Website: ulta-beauty
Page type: billing-address
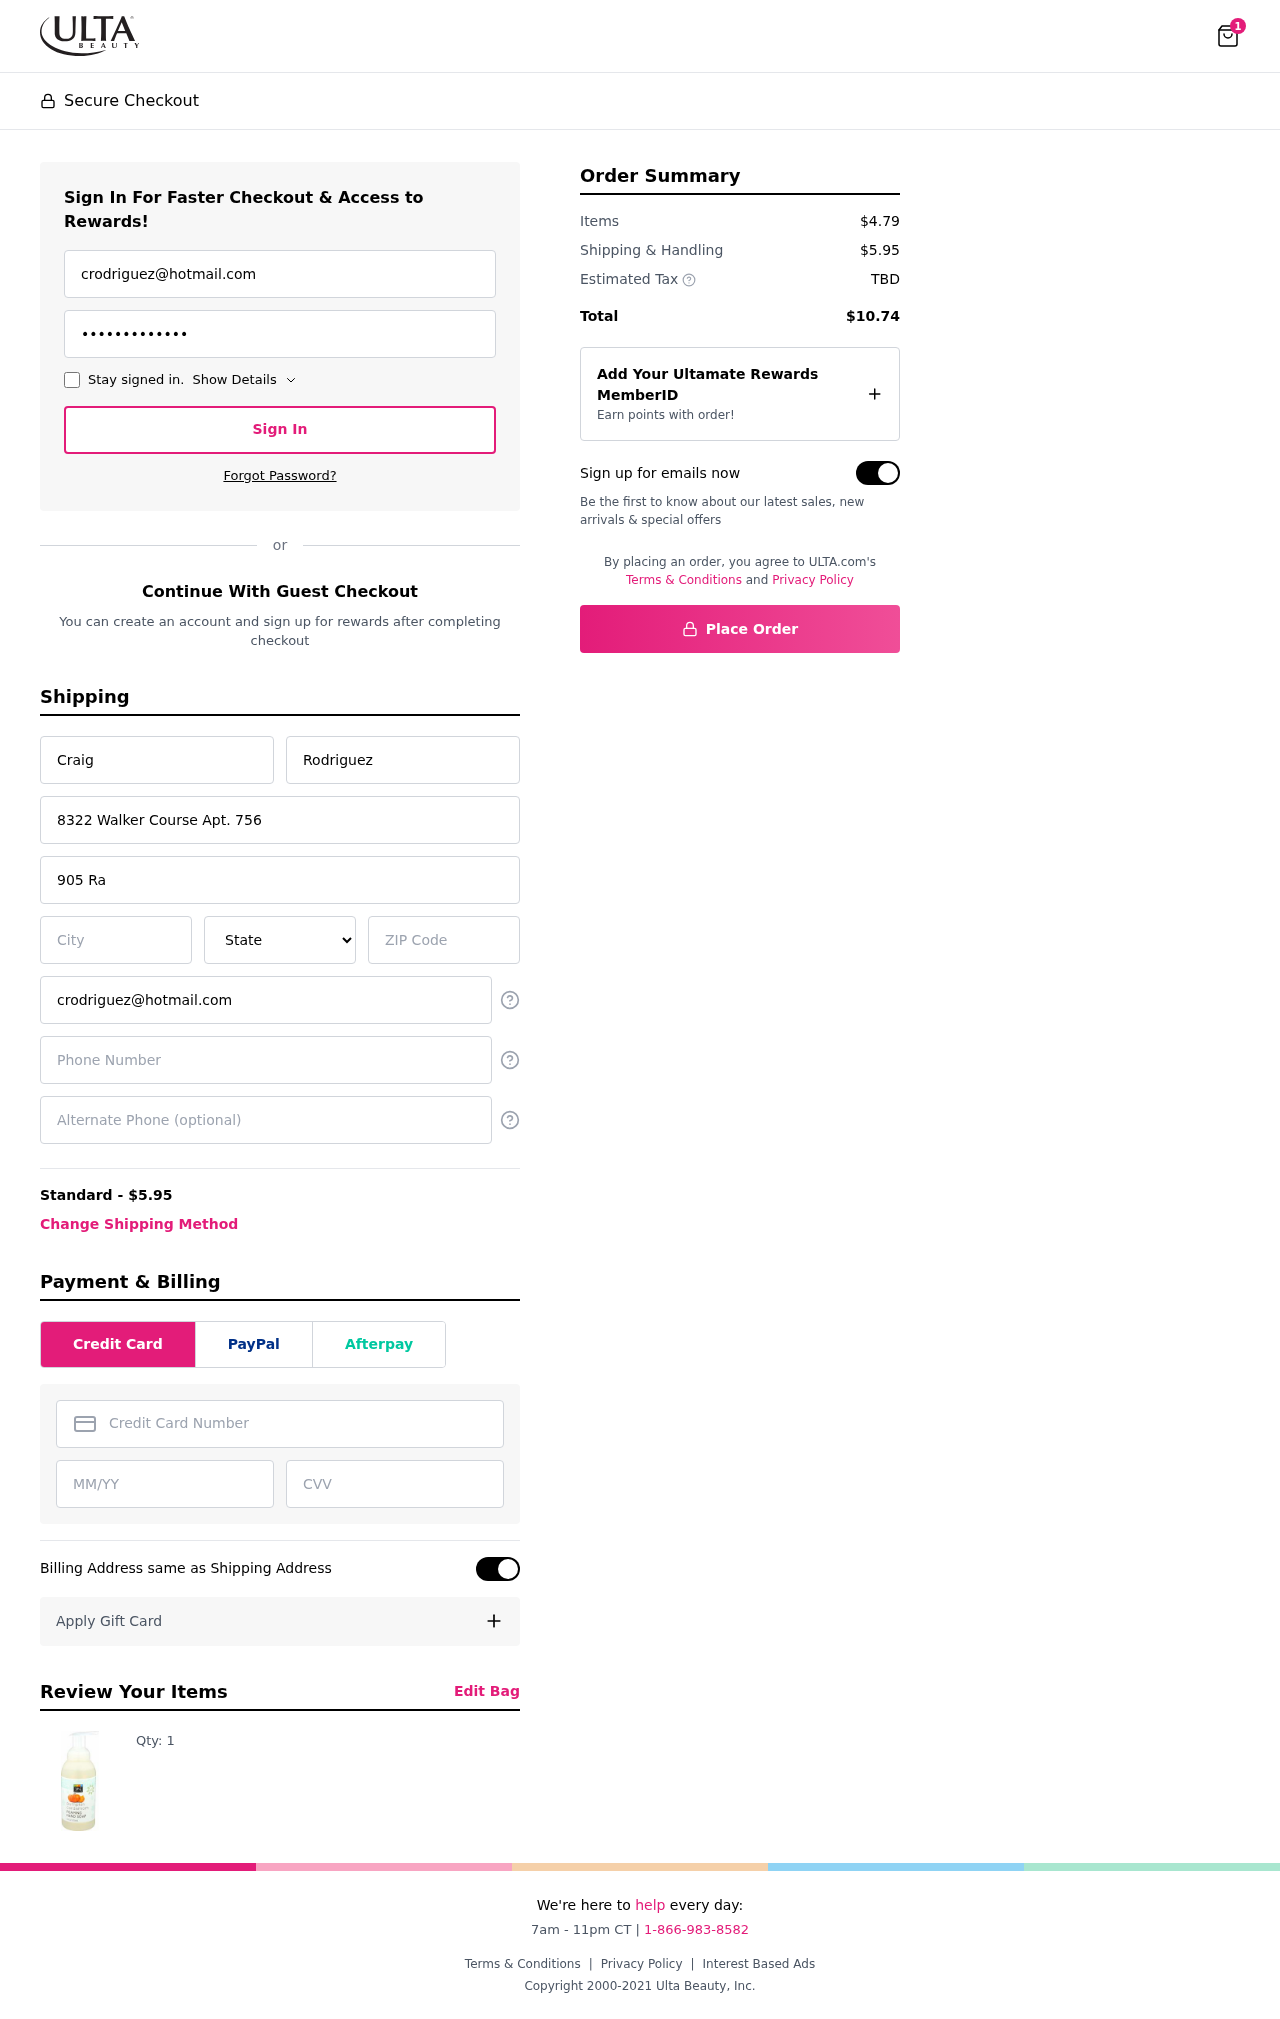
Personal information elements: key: PII_STATE
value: Massachusetts
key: PII_EMAIL
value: crodriguez@hotmail.com
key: PII_FIRSTNAME
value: Craig
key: PII_LASTNAME
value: Rodriguez
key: PII_STREET
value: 8322 Walker Course Apt. 756
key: PII_STREET2
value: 905 Ramsey Spring
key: PII_CITY
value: Port Catherinebury
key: PII_POSTCODE
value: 87995
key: PII_PHONE
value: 6235640730
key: PII_ALT_PHONE
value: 4026793736
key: PII_CARD_NUMBER
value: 3497 0797 3066 343
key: PII_CARD_EXPIRY
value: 09/29
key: PII_CARD_CVV
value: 4919
Product elements: key: PRODUCT1_QUANTITY
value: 1
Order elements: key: ORDER_NUM_ITEMS
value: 1
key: ORDER_SHIPPING_COST
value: $5.95
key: ORDER_SUBTOTAL
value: $4.79
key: ORDER_TOTAL
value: $10.74